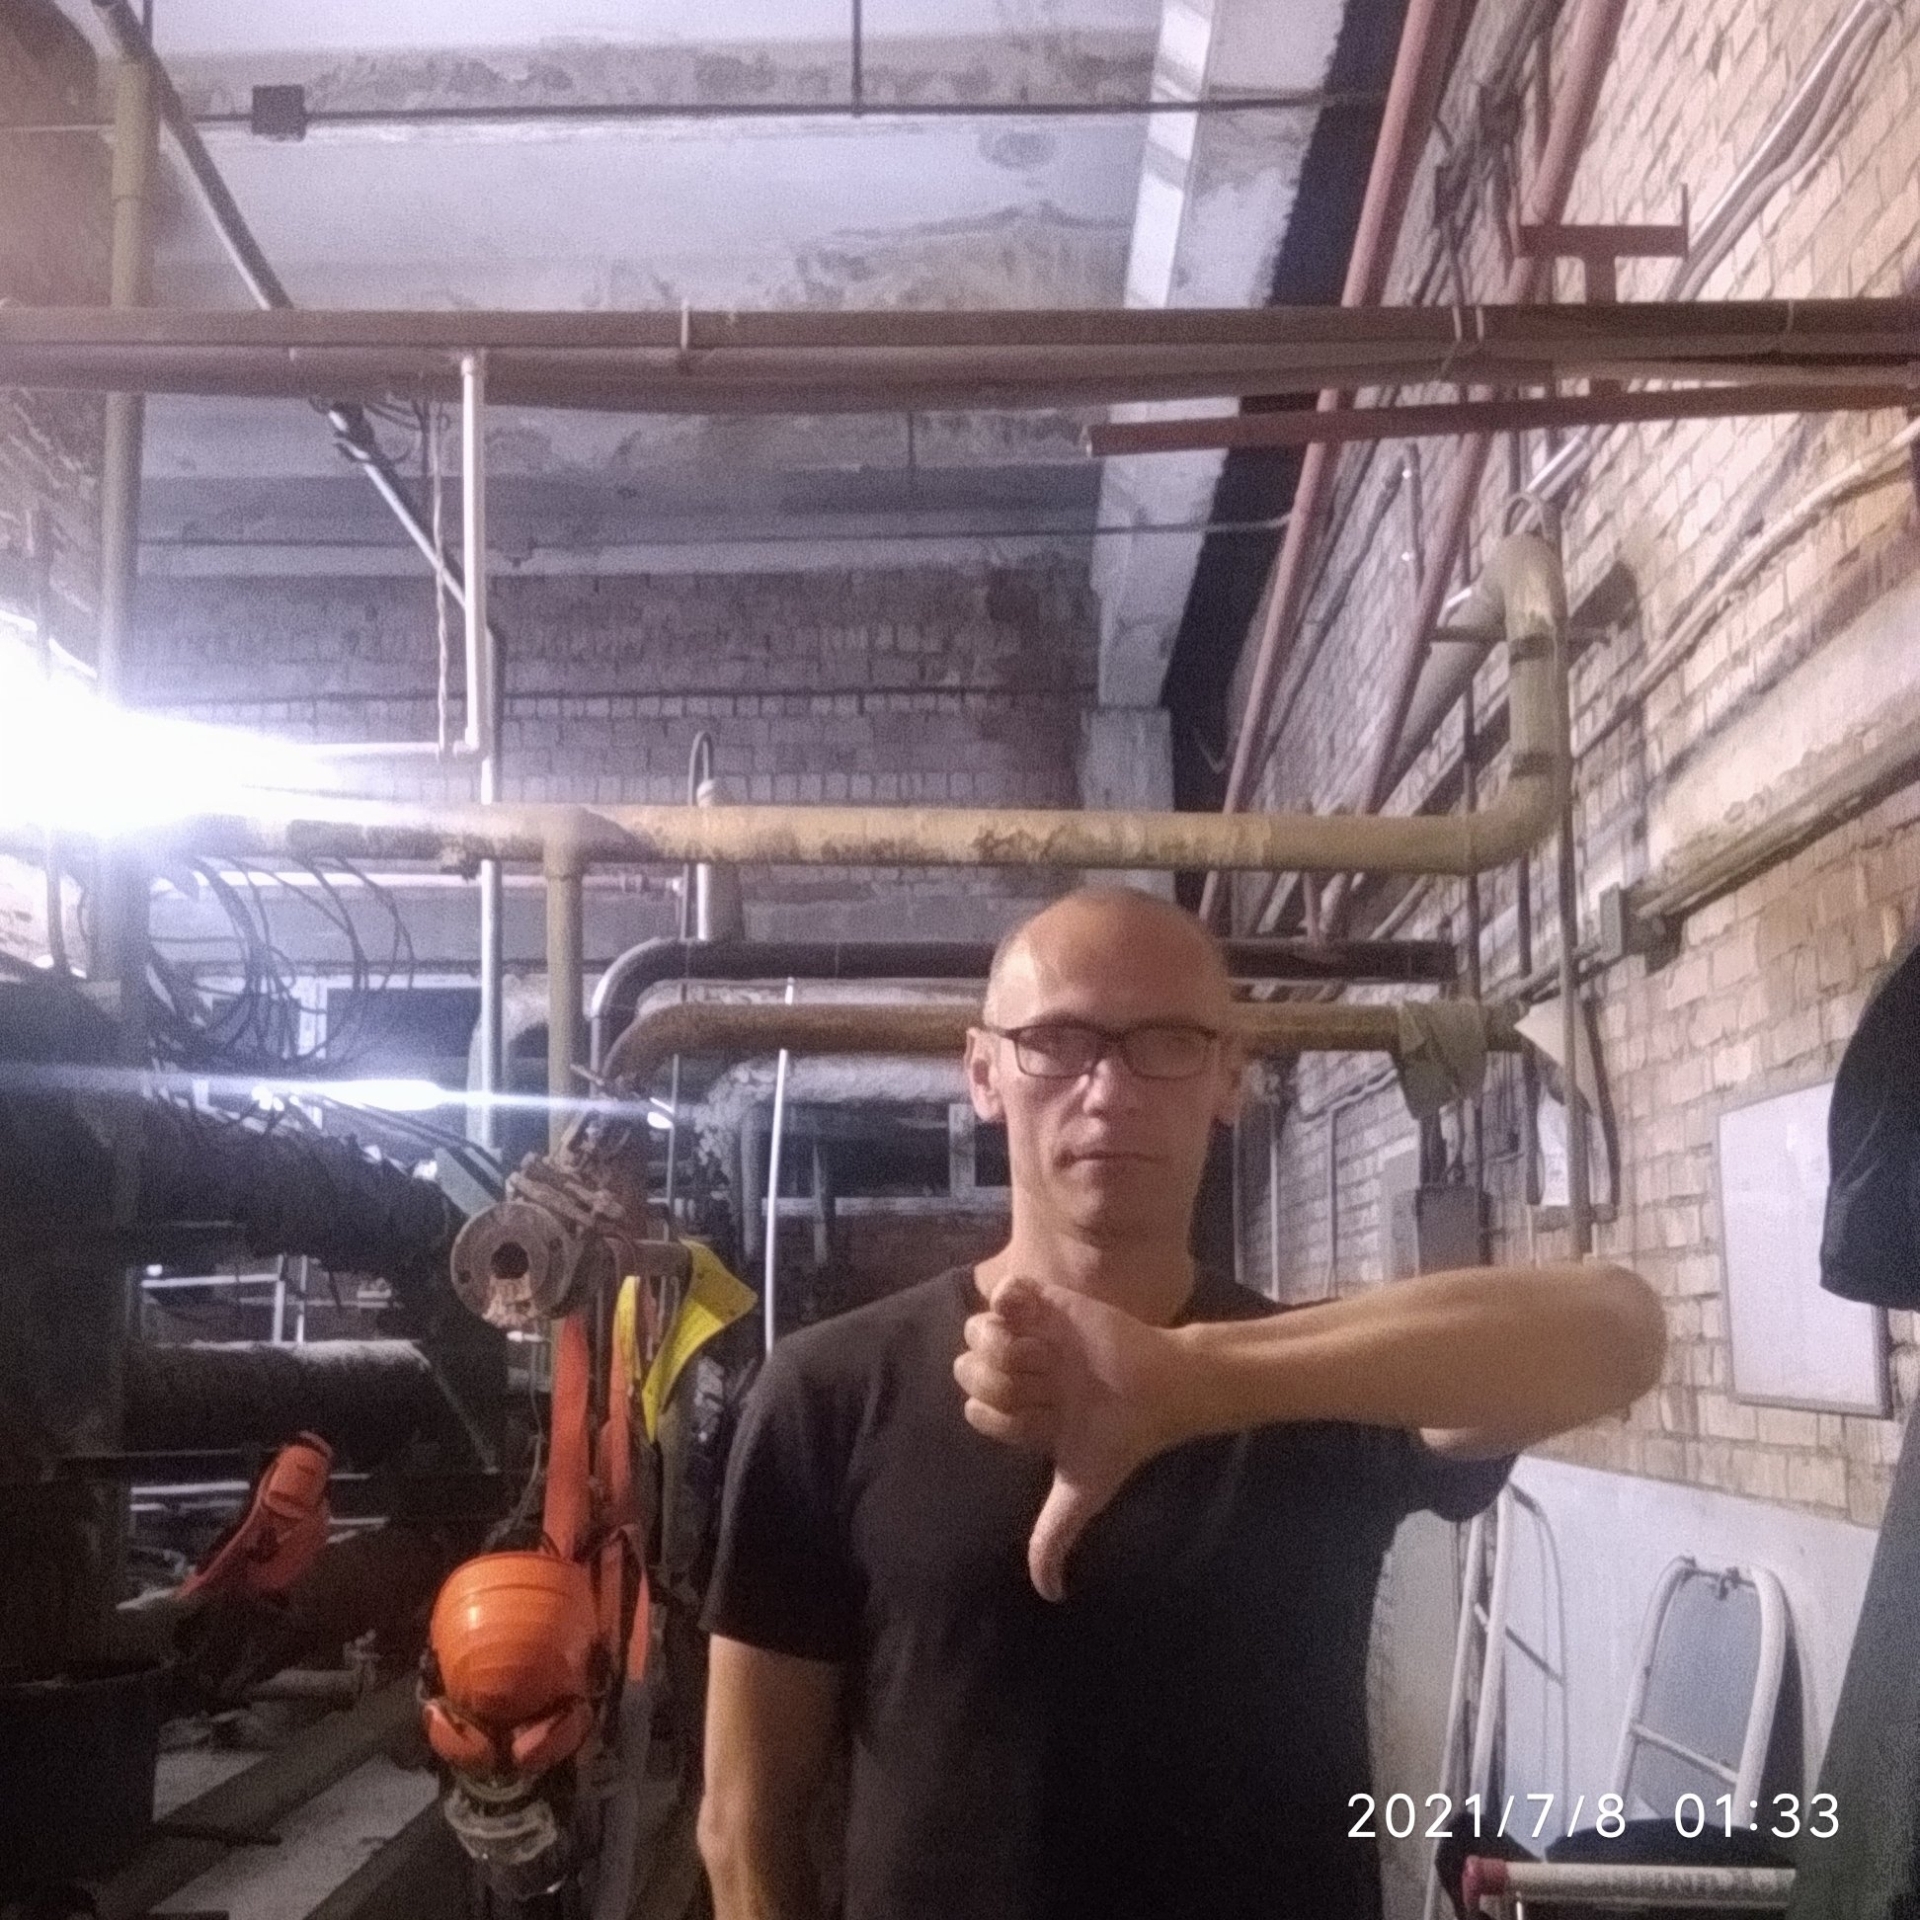
Label: noise